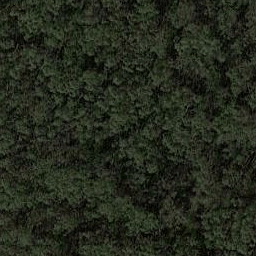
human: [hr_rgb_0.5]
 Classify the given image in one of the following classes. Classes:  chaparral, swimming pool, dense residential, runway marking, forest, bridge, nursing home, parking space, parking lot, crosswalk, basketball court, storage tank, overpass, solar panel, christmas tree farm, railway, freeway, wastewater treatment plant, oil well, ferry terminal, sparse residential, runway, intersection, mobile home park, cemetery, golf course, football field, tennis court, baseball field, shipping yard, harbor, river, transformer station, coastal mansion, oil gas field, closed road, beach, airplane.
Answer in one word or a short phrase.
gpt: forest